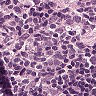
Metastatic tissue present: no